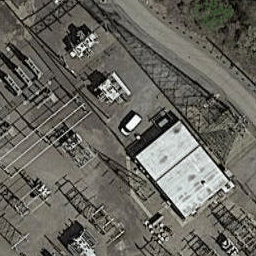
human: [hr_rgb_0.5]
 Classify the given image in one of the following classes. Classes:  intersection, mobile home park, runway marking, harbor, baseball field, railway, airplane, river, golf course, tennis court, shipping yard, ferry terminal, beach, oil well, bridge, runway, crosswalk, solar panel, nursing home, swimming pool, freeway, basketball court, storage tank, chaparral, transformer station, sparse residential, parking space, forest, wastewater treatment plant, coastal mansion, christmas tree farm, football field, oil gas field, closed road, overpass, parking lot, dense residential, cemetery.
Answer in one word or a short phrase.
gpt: transformer station